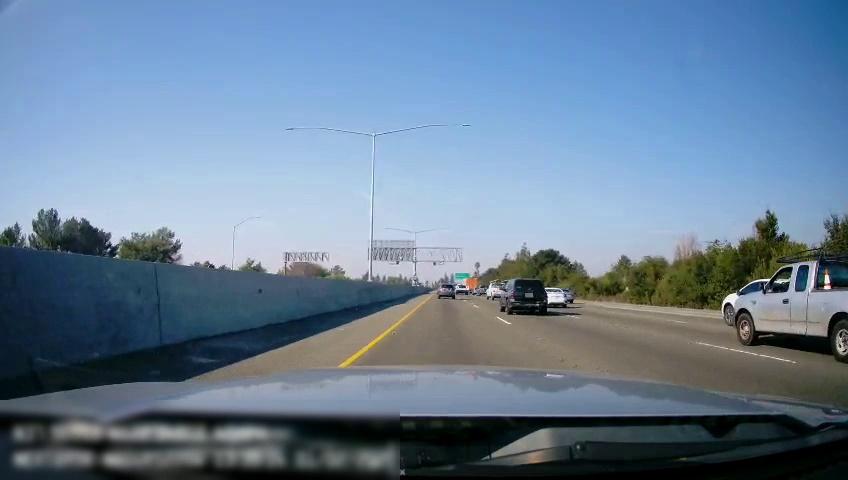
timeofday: Day
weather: Sunny
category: Drivable Space
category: Vehicles | SUV
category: Vehicles | SUV
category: Vehicles | Truck
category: Vehicles | Truck
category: Vehicles | Car
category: Vehicles | Car
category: Vehicles | Truck
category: Vehicles | Car
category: Vehicles | SUV
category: Vehicles | Truck
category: Lanes | Current Lane
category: Lanes | Current Lane
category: Lanes | Alternate Lane
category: Lanes | Alternate Lane
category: Lanes | Alternate Lane
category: Traffic | Signs